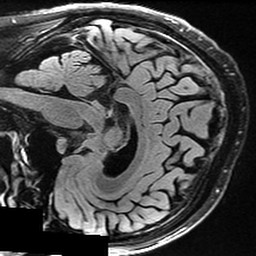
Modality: T2w
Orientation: sagittal
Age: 35
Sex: male
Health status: healthy
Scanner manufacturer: ge
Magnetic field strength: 3 T
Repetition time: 12 s
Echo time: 0.09548 s